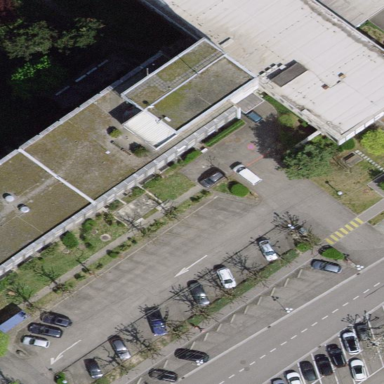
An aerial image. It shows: Office building.